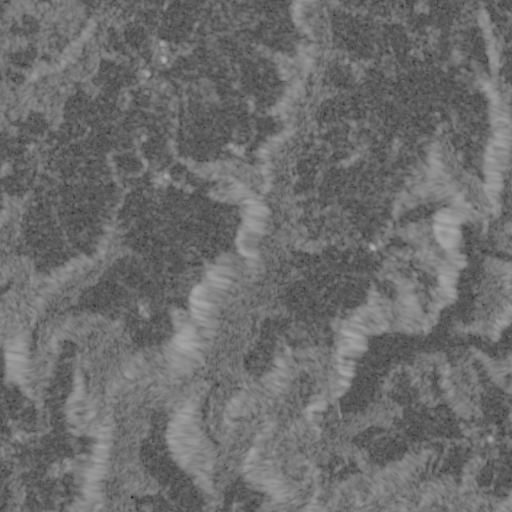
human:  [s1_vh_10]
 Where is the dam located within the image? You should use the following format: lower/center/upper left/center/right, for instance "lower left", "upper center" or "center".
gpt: The dam is located in the lower right of the image.
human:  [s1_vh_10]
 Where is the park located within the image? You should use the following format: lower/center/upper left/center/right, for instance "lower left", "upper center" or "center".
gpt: The park is located in the lower right of the image.
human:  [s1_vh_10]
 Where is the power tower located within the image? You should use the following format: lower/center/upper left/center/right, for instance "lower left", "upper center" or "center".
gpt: There is no power tower in the image.

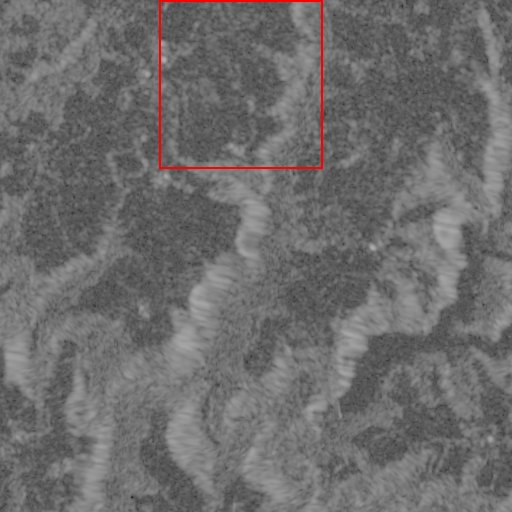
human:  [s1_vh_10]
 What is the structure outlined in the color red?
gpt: The structure outlined in red is a crop field.
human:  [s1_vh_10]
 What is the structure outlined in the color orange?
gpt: There is no orange outline.